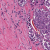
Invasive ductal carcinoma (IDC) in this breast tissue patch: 1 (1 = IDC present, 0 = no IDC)